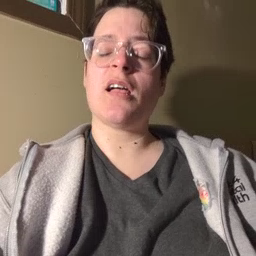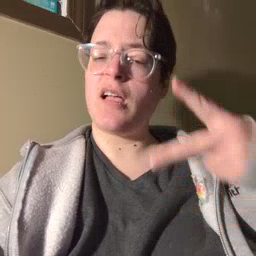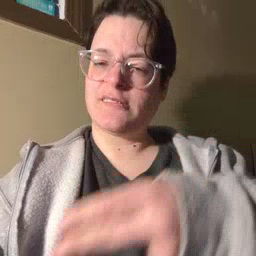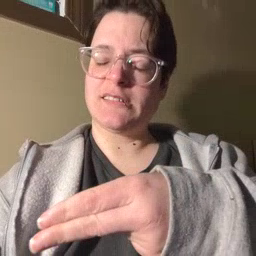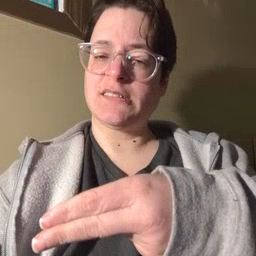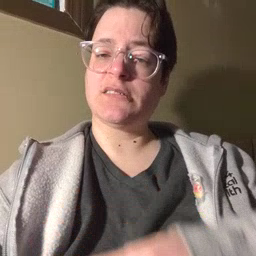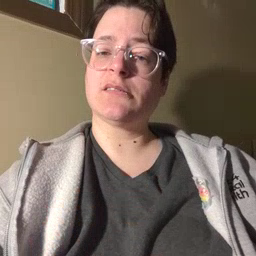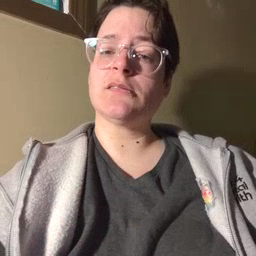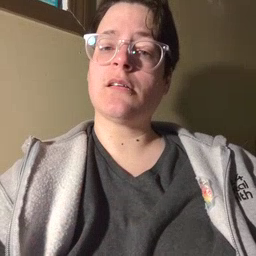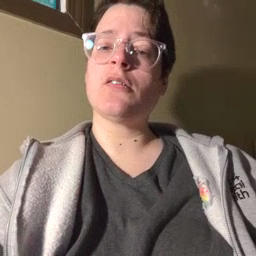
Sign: cut